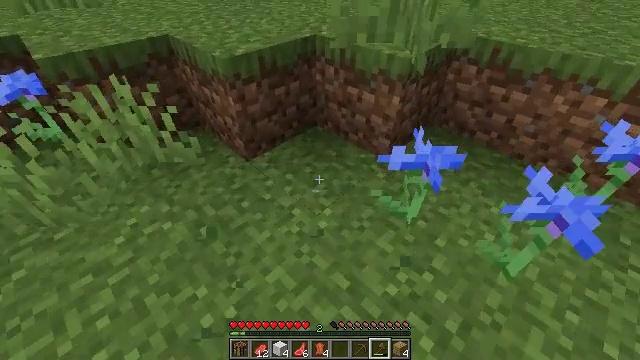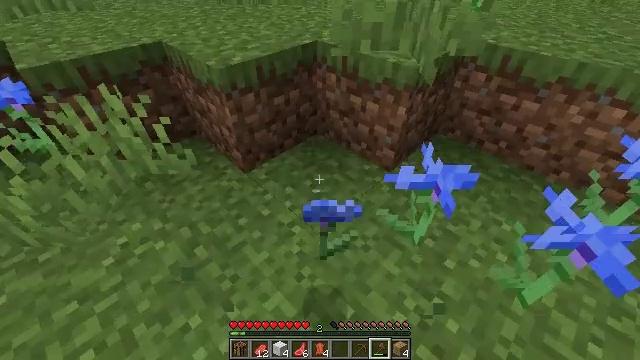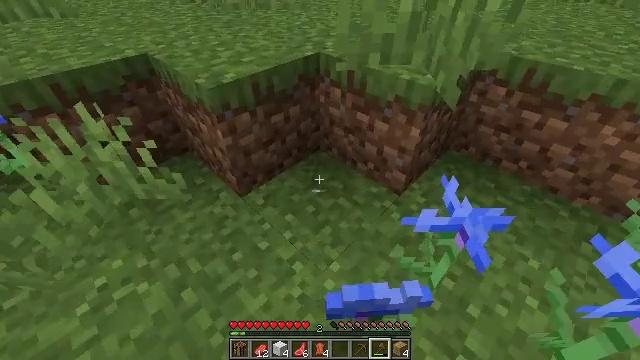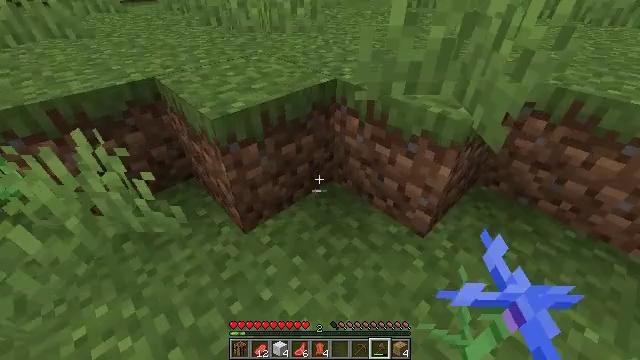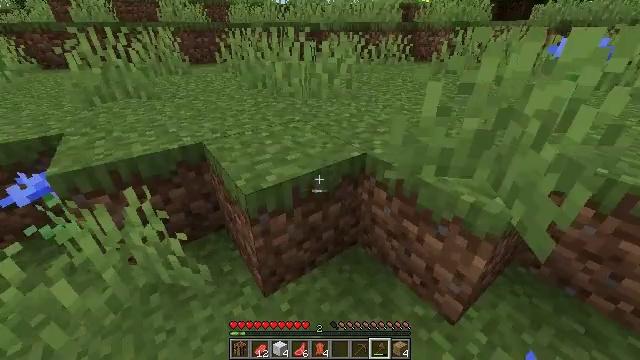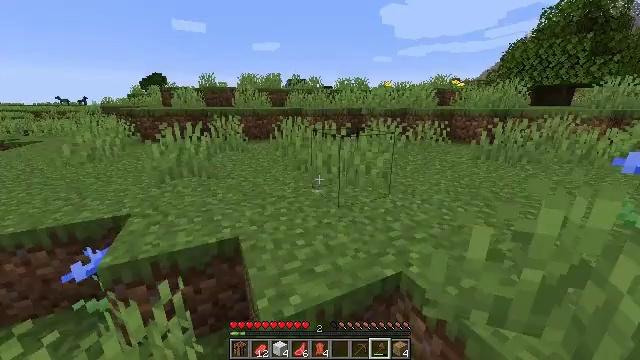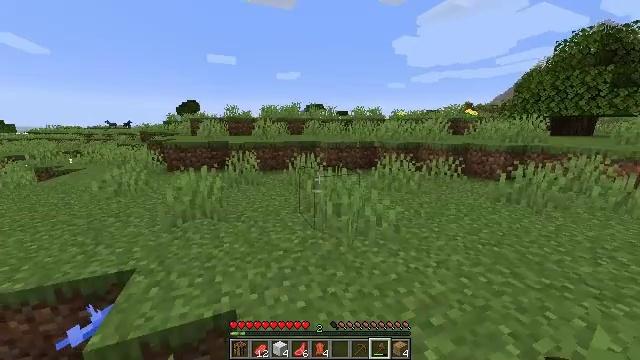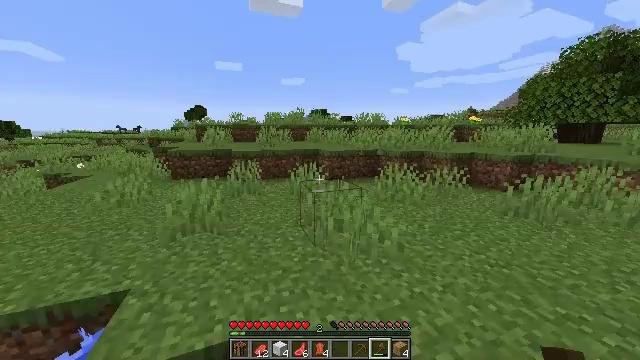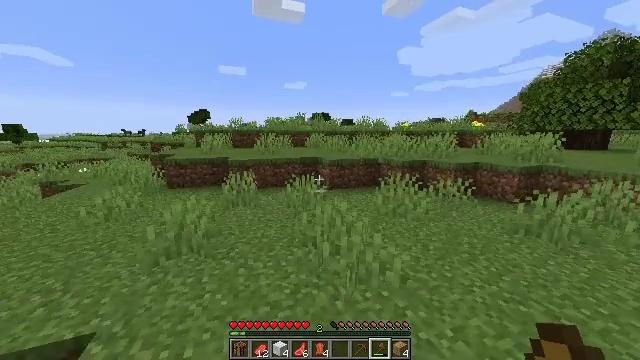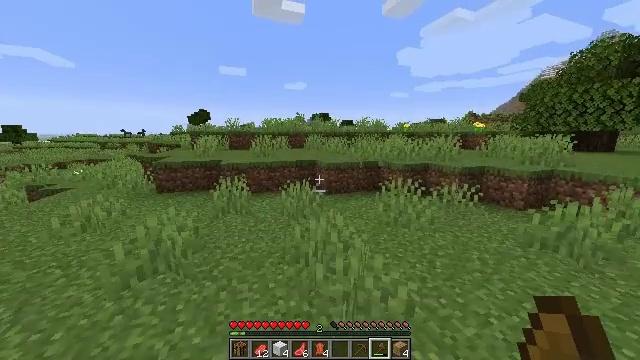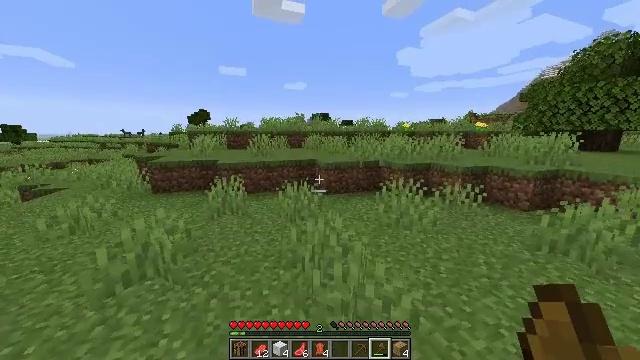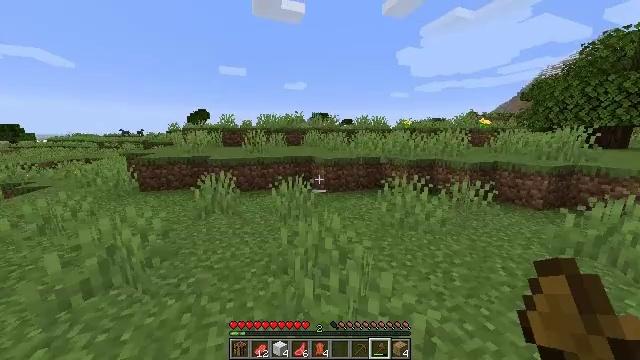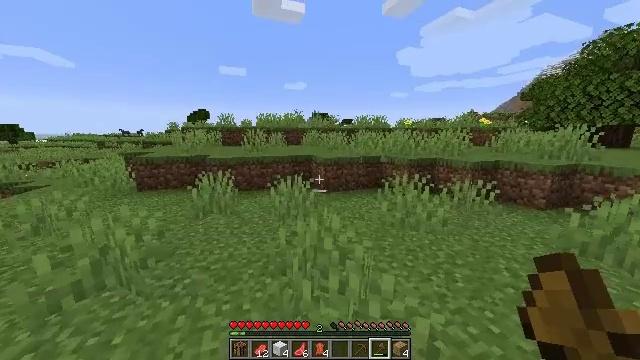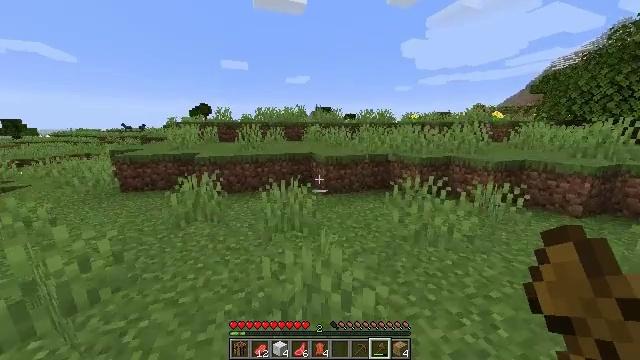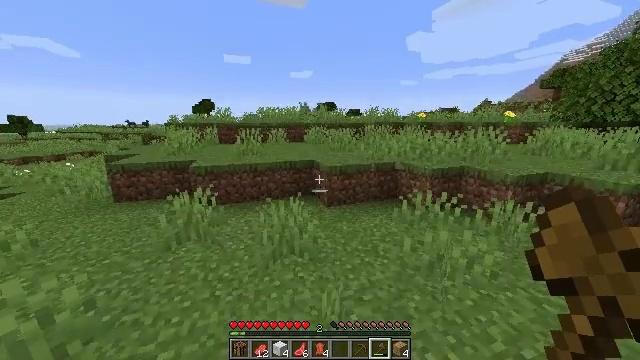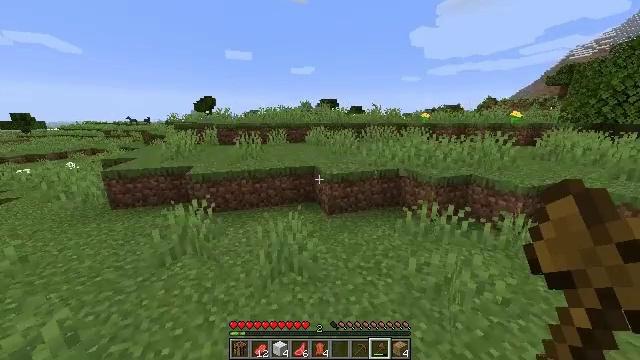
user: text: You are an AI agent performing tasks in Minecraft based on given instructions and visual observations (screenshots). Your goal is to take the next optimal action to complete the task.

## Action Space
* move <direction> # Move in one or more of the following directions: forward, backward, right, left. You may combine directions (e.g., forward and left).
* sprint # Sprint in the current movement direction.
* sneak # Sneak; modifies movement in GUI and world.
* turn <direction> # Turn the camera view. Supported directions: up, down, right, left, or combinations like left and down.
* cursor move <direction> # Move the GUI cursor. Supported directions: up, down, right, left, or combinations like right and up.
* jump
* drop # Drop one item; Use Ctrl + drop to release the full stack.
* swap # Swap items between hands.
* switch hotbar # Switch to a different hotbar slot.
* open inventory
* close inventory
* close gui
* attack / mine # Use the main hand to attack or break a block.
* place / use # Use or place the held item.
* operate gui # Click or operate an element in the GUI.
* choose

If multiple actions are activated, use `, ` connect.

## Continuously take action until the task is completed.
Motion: motion action
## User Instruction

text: Pick up the cornflower in the field.
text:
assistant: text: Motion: move forward
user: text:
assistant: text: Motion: move forward
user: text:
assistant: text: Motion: move forward, sprint, turn left and up
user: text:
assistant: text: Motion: move forward, sprint, turn left and up, jump
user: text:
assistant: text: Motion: move forward, sprint, turn left and up, jump
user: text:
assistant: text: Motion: move forward, sprint, turn left and up, jump
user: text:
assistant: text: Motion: move forward, sprint, turn left, jump
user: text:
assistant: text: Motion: move forward, sprint, jump
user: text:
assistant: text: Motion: move forward, sprint, jump
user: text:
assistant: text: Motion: move forward, sprint, jump
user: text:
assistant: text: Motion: move forward, sprint, jump
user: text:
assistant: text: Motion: move forward, sprint, jump
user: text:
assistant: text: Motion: move forward, sprint, turn down, jump
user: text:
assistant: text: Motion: move forward, sprint, turn down, jump
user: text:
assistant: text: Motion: move forward, sprint, jump
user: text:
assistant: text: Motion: move forward, sprint, jump
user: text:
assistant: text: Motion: move forward, sprint, jump
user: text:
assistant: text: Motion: move forward, sprint, turn down, jump
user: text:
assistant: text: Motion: move forward, sprint, jump
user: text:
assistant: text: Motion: move forward, sprint, jump
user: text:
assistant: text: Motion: move forward, sprint, jump
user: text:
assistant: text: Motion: move forward, sprint, turn left and down, jump
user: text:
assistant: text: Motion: move forward, sprint, jump
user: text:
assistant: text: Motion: move forward, sprint, jump
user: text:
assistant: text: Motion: move forward, sprint, jump
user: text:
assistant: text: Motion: move forward, sprint, jump
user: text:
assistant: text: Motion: move forward, sprint, jump
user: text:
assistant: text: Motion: move forward, sprint, jump
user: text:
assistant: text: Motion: move forward, sprint, jump
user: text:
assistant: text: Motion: move forward, sprint, jump